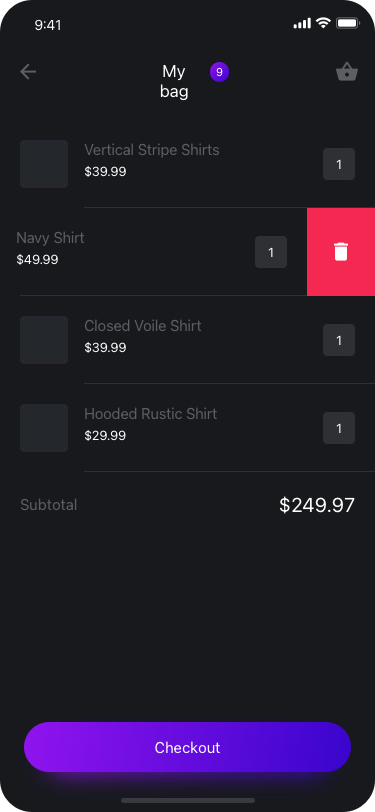
Text in this UI design:
Checkout
1
Vertical Stripe Shirts
$39.99
1
Navy Shirt
$49.99
1
Closed Voile Shirt
$39.99
1
Hooded Rustic Shirt
$29.99
Subtotal
$249.97
My bag
9